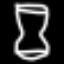
Label: hourglass